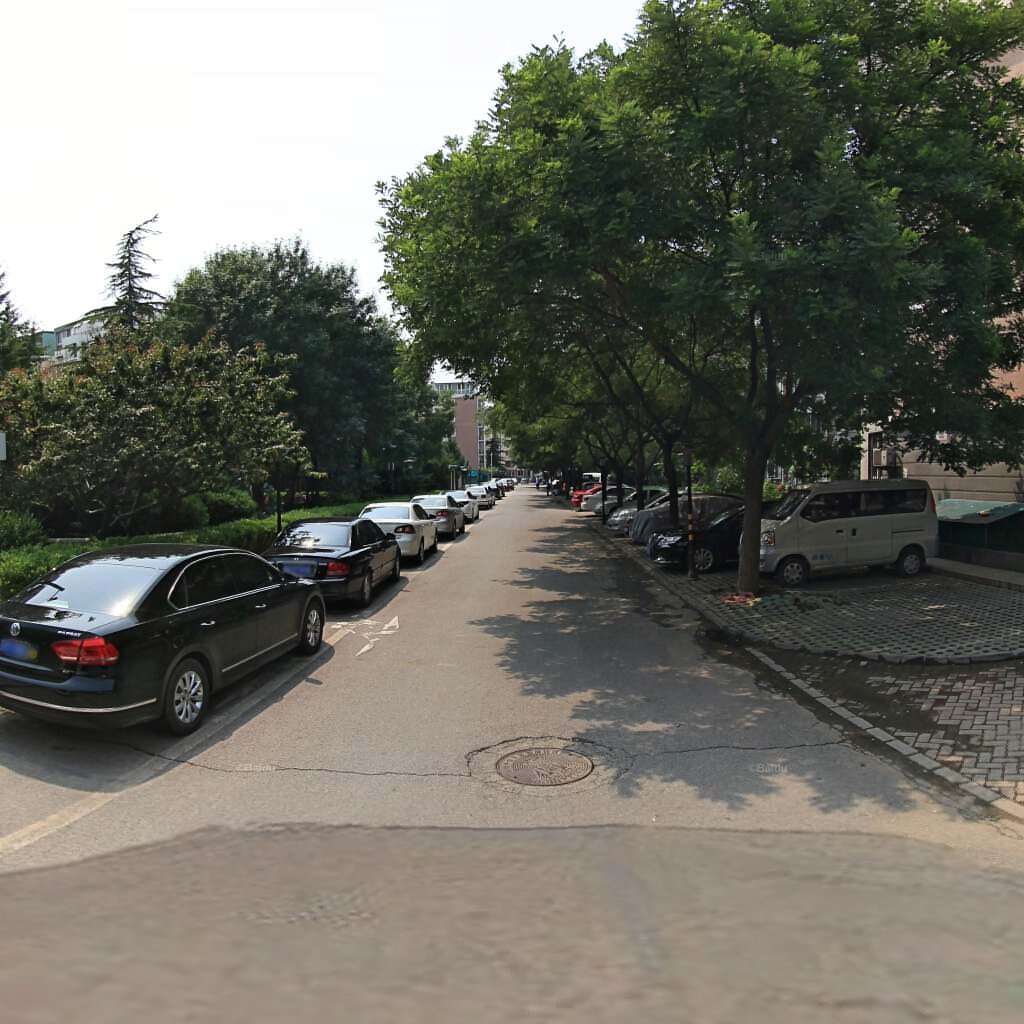
Region: Chaoyang
Road damage annotations: transverse crack, transverse crack, manhole cover